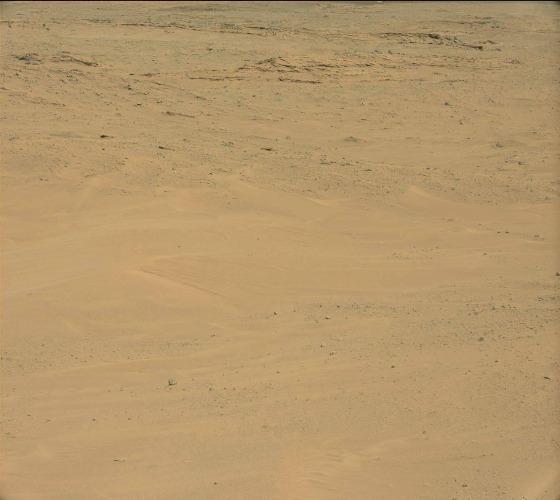
Terrain classes present: Bedrock, Gravel / Sand / Soil